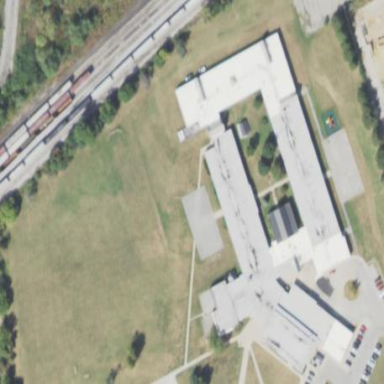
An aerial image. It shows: School.